Interaction volume radius: 5 \u00c5
Interaction volume height: 10 \u00c5
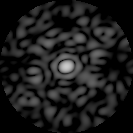
Disorder parameter: 0.8295